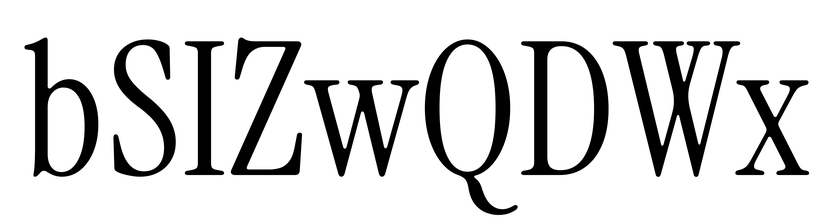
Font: InstrumentSerif-Regular